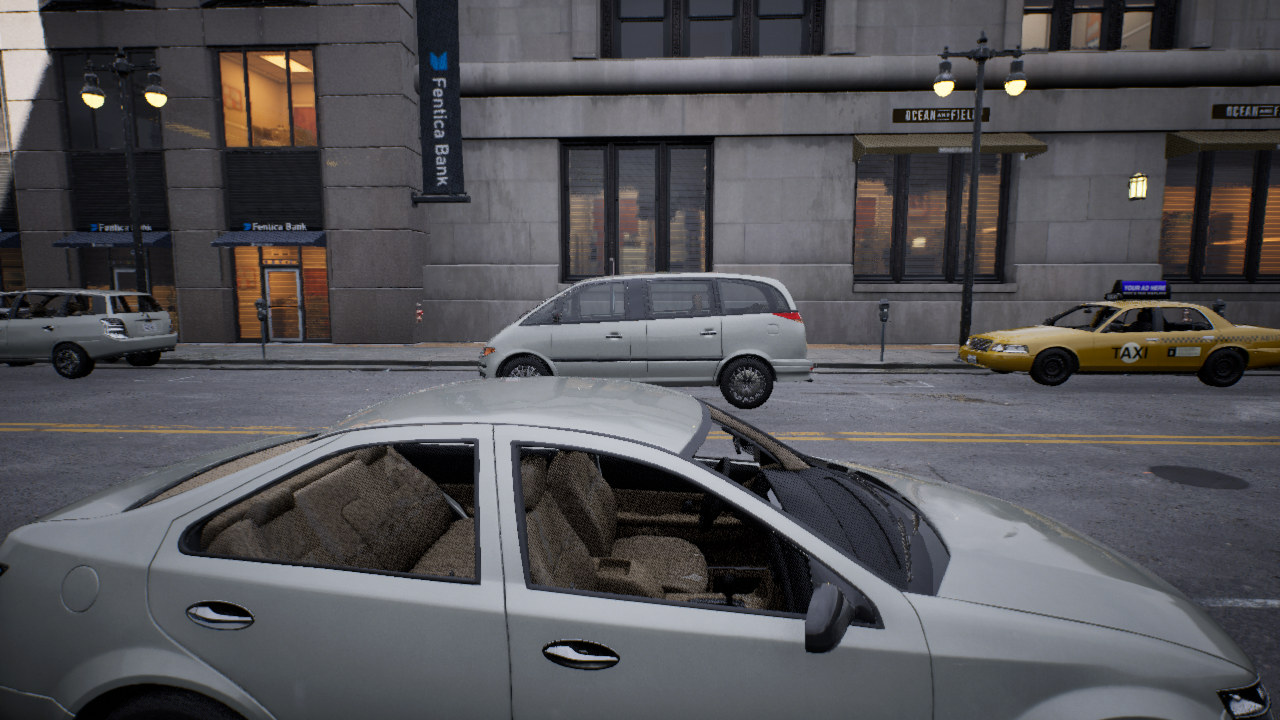
Venue: downtown
Lighting: clear day
Vehicle rig: minivan